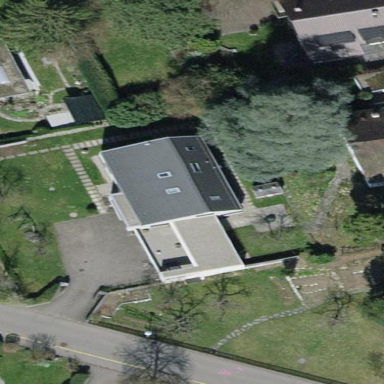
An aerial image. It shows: Detached building with tile roof.